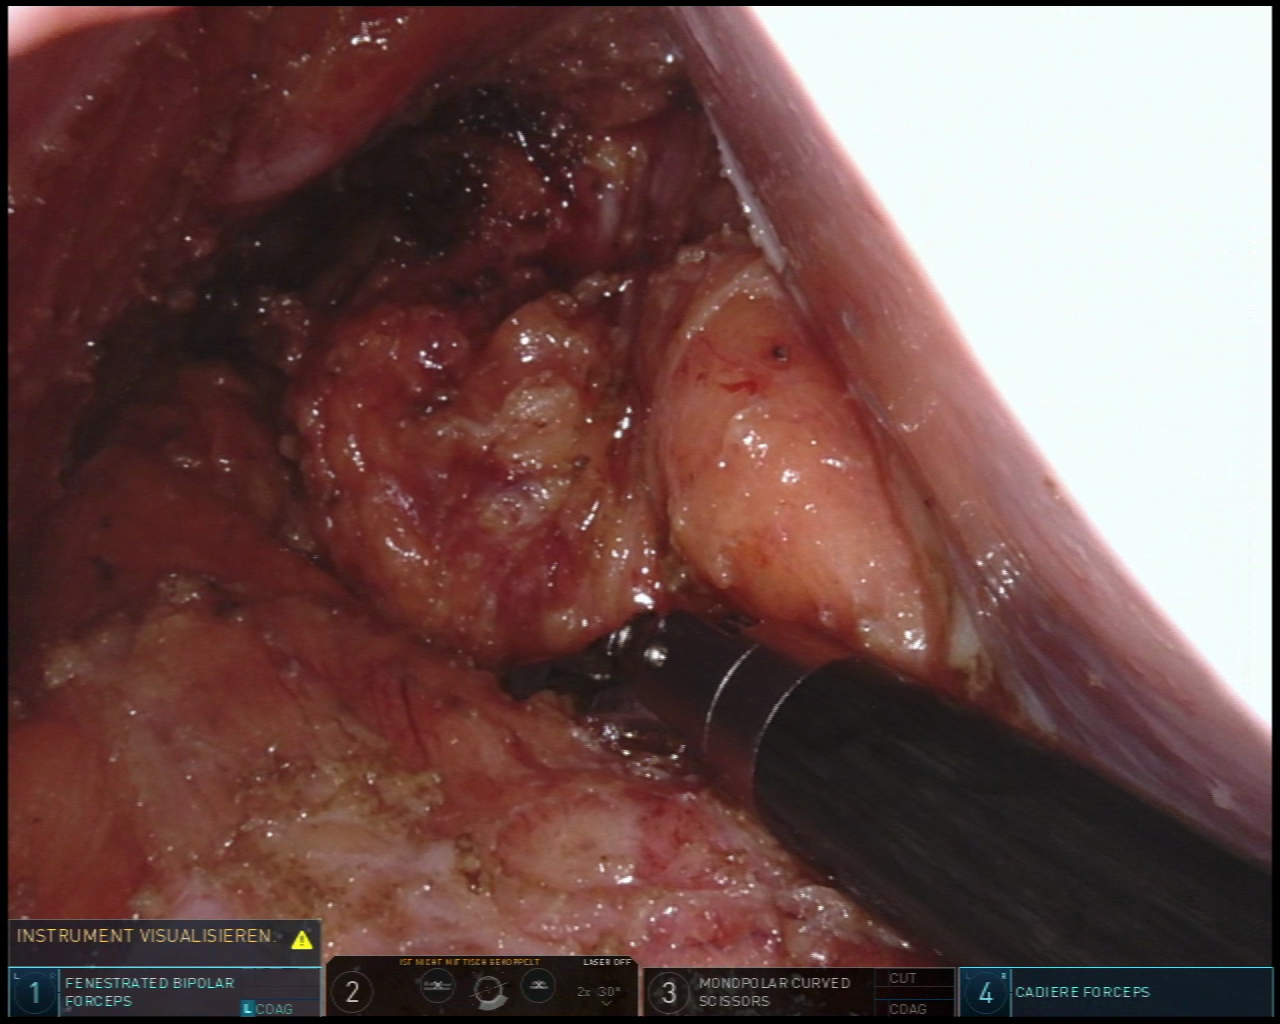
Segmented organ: vesicular_glands
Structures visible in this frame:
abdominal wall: no
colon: no
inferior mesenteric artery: no
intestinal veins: no
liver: no
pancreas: no
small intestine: no
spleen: no
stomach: no
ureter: no
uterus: no
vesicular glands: yes